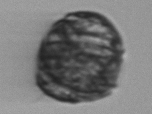
Label: Margalefidinium